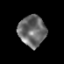
Tissue: prostate
Cell type: T cells
Senescence score: 0.2107
Nuclear area (px): 828
Mean DAPI intensity: 106.531